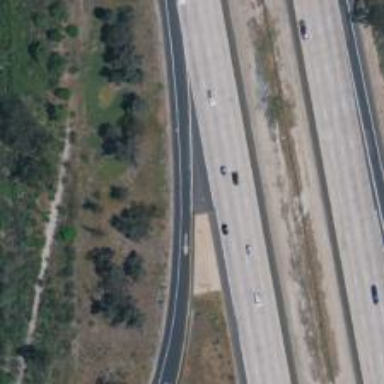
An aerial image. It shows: Motorway link.